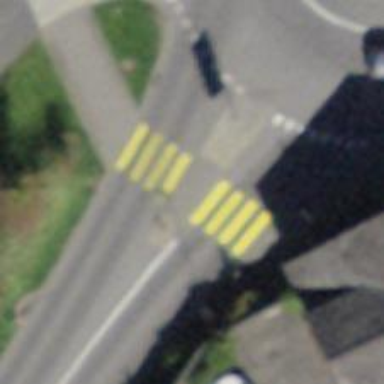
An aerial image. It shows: Zebra crossing with crossing island.